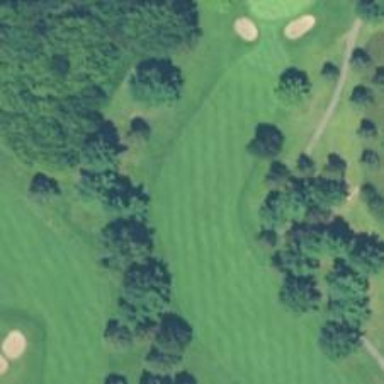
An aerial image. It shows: View of golf hole.